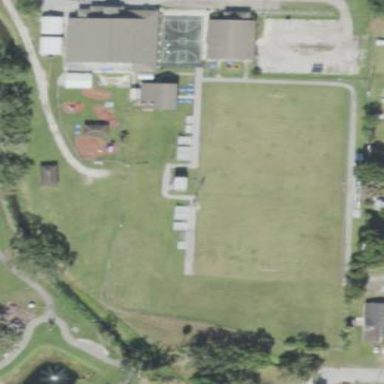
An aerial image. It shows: Football pitch for leisure on the land.